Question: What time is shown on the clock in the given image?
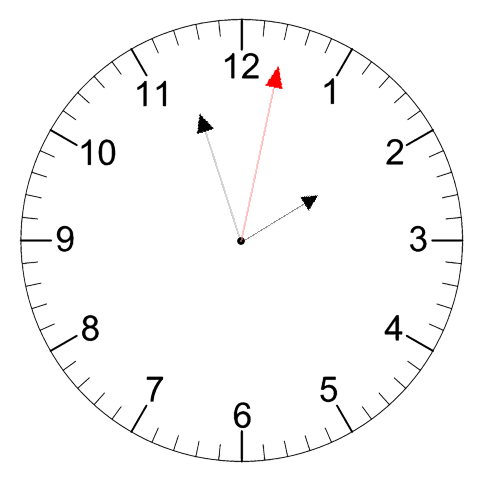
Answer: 01:57:02